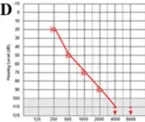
Coronal plane . G indicating various OCD).
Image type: chart (chart)